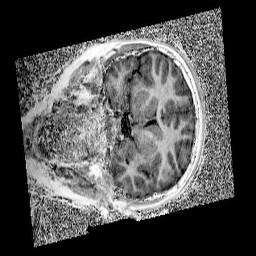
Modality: UNIT1
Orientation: coronal
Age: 9
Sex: female
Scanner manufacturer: siemens
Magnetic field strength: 3 T
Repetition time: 4 s
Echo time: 0.00299 s